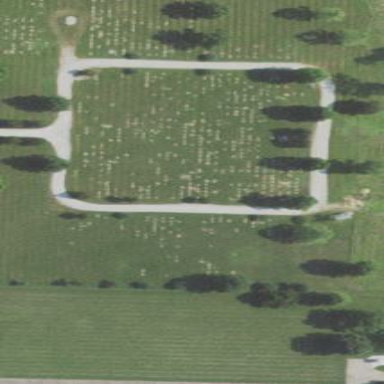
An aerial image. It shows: Cemetery.